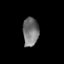
Tissue: skin
Cell type: Epithelial cells
Senescence score: 0.1852
Nuclear area (px): 444
Mean DAPI intensity: 116.694